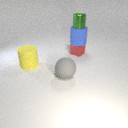
small red metal cube below large blue rubber cylinder